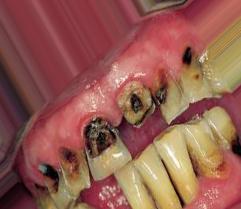
Condition: Caries